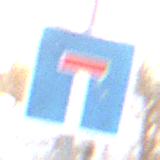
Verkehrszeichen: Sackgasse
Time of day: MorningAfternoon
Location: Roofed (Suburban)
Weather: PartlyCloudy
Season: Winter
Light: Natural